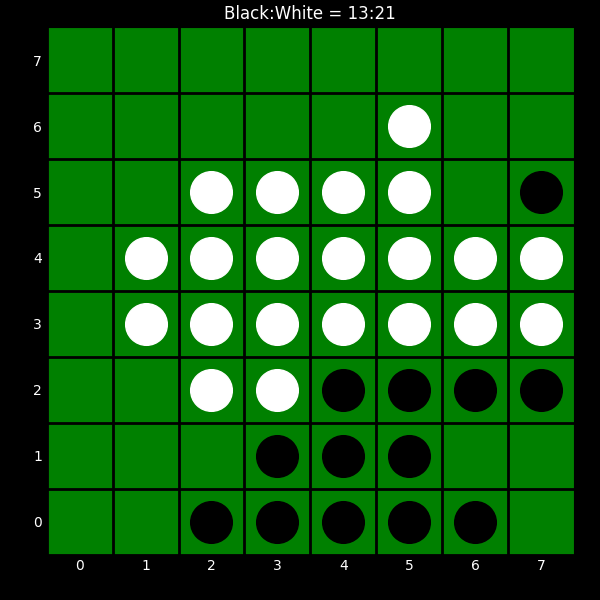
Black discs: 13
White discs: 21